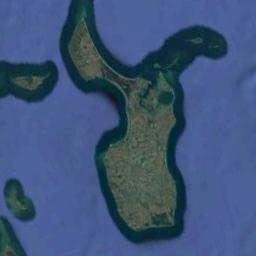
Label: island